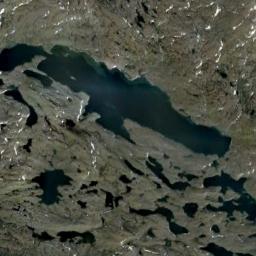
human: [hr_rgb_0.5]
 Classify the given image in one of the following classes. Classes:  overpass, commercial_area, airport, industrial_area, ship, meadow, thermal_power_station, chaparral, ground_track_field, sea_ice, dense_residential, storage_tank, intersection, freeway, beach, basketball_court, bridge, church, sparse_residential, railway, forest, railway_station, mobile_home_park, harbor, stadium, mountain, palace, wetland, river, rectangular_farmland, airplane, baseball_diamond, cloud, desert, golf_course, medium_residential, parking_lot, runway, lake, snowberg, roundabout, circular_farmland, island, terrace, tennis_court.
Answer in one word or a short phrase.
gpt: lake